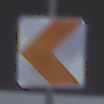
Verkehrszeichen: RichtungstafelnInKurvenKleinRechts
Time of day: MorningAfternoon
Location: Outdoor (Suburban)
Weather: Overcast
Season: NotSpecified
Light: Natural